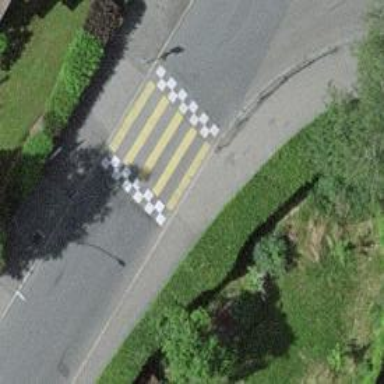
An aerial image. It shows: Uncontrolled crossing with table for traffic calming.